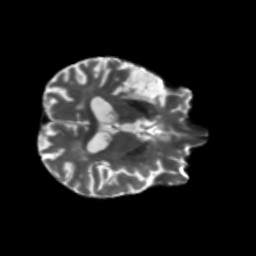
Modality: T2w
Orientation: axial
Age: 58
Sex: male
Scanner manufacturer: siemens
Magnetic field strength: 3 T
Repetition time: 5.25 s
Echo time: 0.08 s